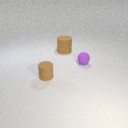
large brown rubber cylinder to the left of small purple rubber sphere